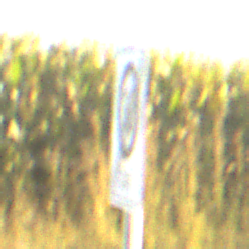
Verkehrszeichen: EndeZone30
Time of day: SunriseSunset
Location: Outdoor (RoadRail)
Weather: Clear
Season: NotSpecified
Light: Natural